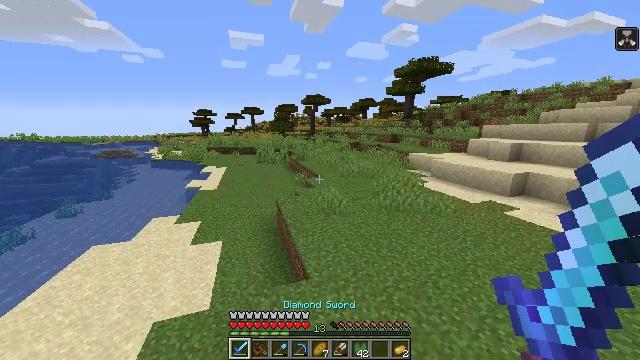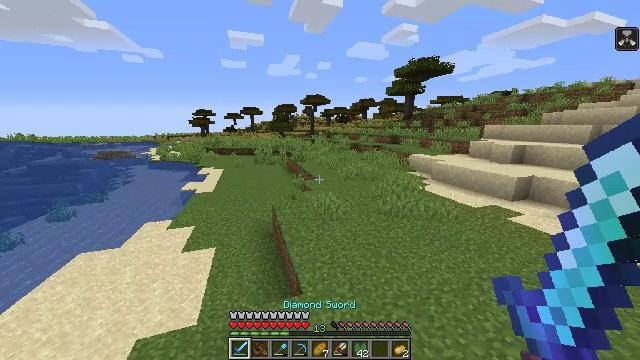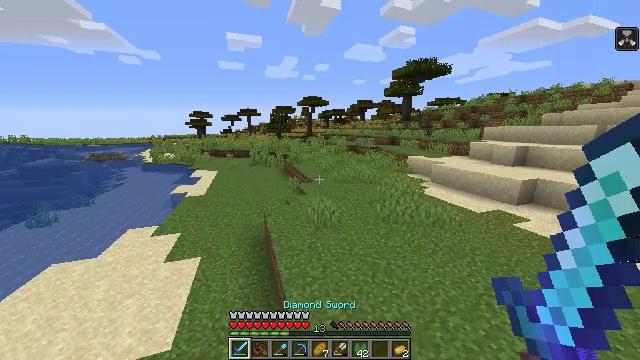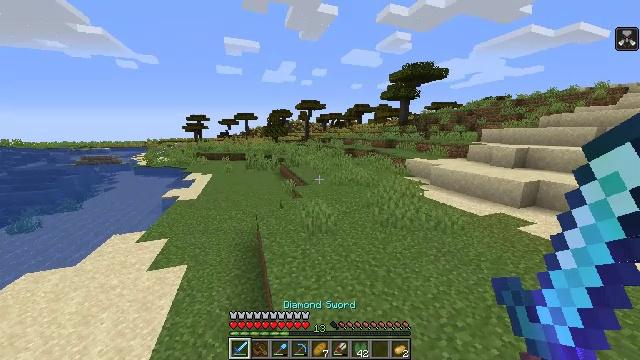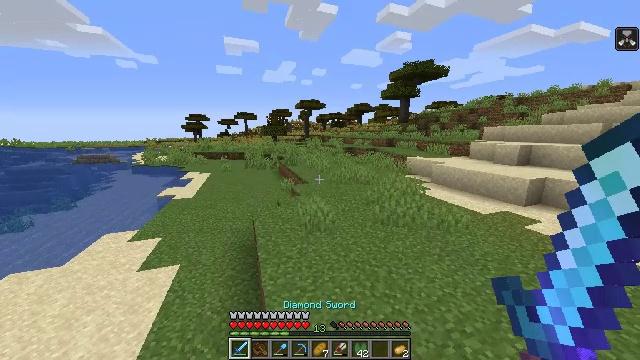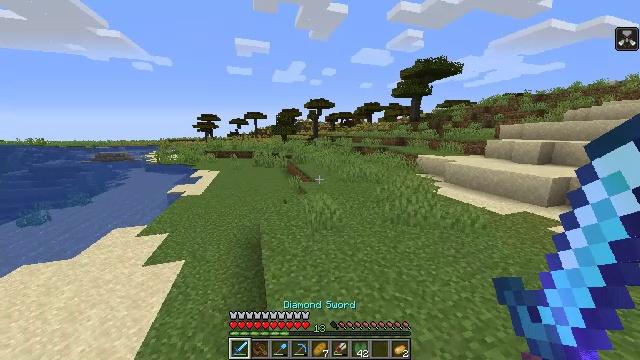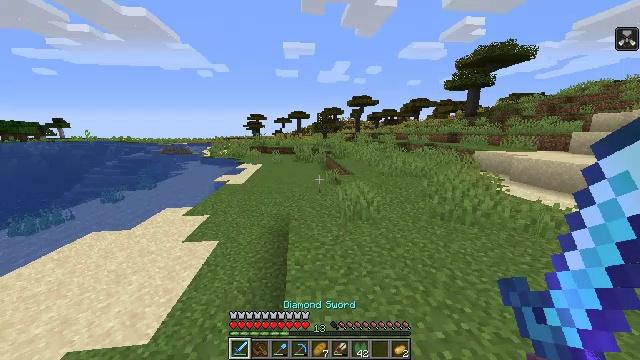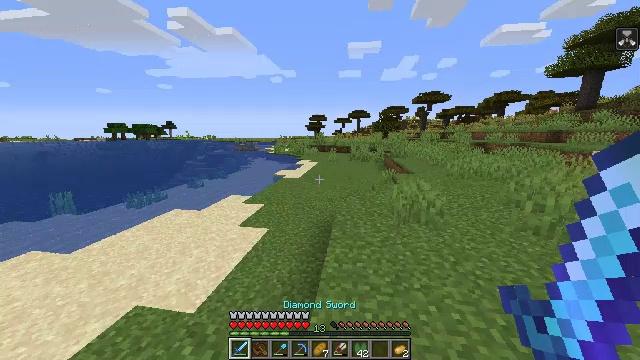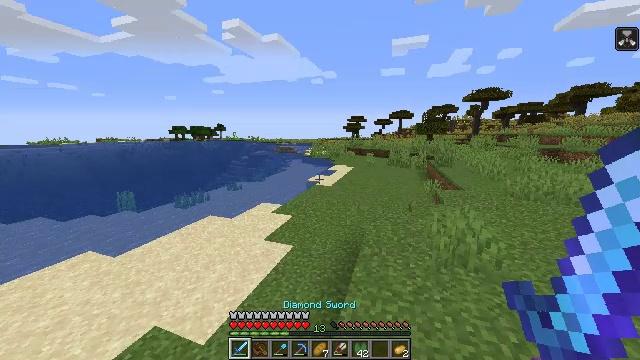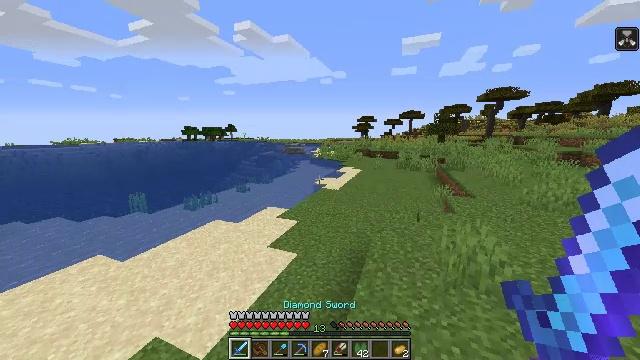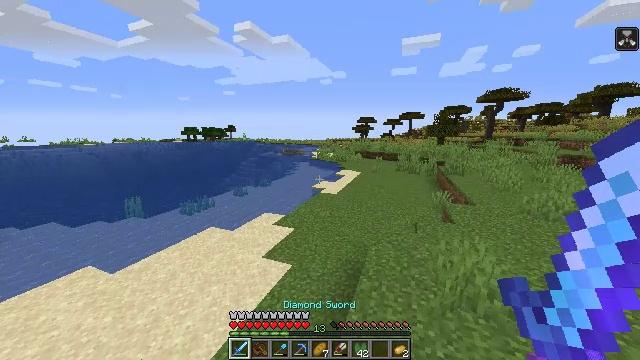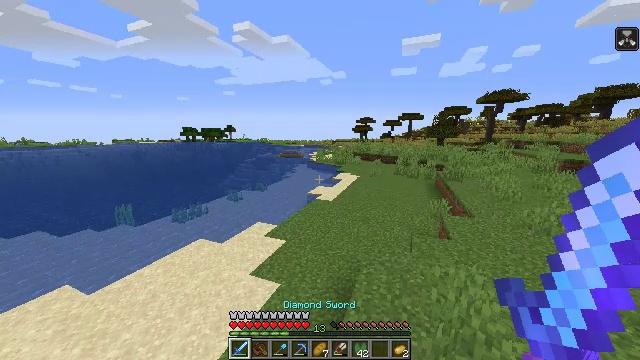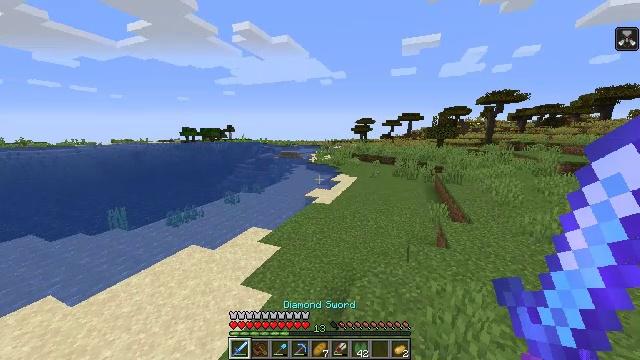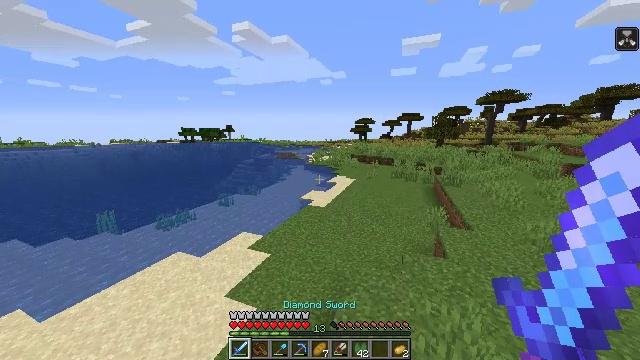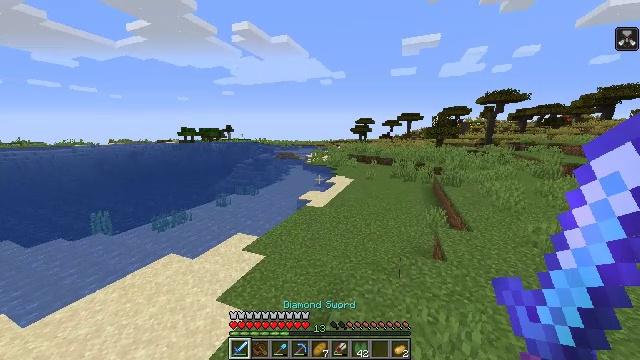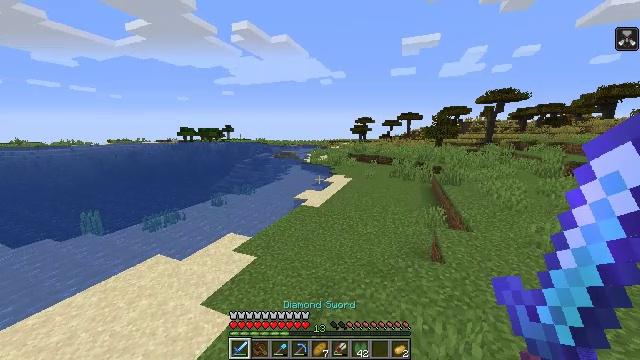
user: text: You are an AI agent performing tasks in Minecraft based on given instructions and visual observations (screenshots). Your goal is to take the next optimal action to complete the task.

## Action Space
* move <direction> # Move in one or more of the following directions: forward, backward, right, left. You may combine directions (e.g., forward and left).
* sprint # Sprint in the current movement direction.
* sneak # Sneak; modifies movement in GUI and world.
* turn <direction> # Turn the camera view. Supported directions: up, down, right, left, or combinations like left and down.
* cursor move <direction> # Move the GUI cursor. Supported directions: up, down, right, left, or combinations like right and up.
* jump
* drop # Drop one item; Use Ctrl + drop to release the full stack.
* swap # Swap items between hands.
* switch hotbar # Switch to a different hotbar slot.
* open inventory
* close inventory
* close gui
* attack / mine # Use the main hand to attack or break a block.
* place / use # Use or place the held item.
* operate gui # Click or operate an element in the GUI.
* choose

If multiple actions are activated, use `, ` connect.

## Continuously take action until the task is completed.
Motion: motion action
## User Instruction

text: Collect mossy stone bricks for building.
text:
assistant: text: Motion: move forward, jump
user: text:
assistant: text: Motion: move forward, jump
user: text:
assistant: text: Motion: move forward, turn up, jump
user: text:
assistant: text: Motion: move forward, jump
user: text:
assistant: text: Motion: move forward, turn left, jump
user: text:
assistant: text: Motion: move forward, turn left, jump
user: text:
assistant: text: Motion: move forward, turn left, jump
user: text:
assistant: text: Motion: move forward and move right, turn left, jump
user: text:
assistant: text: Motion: move forward and move right, turn left, jump
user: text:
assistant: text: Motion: move forward and move right, jump
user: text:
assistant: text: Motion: move forward and move right, jump
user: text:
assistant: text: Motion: move forward and move right, jump
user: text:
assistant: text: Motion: move forward and move right, jump
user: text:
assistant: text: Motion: move forward and move right, jump
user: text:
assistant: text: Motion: move forward and move right, jump
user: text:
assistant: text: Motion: move forward and move right, jump
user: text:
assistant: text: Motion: move forward and move right, jump
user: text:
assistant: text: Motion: move forward and move right, jump
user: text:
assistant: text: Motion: move forward and move right, jump
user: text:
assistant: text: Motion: move forward and move right, jump
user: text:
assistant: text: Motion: move forward, jump
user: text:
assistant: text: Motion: move forward, jump
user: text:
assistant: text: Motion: move forward, turn right, jump
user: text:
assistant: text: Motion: move forward, turn right, jump
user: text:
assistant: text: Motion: move forward and move right, jump
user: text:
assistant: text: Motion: move forward and move right, jump
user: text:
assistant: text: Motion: move forward and move right, jump
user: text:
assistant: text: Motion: move forward and move right, jump
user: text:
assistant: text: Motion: move forward and move right, jump
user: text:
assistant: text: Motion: move forward, jump